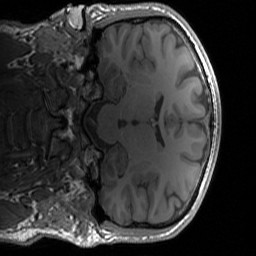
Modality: T1w
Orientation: coronal
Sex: male
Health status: ill
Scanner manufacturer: siemens
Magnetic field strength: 3 T
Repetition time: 1.57 s
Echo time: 0.00275 s